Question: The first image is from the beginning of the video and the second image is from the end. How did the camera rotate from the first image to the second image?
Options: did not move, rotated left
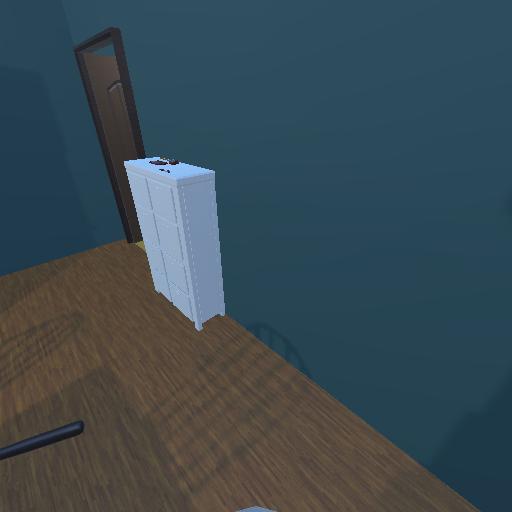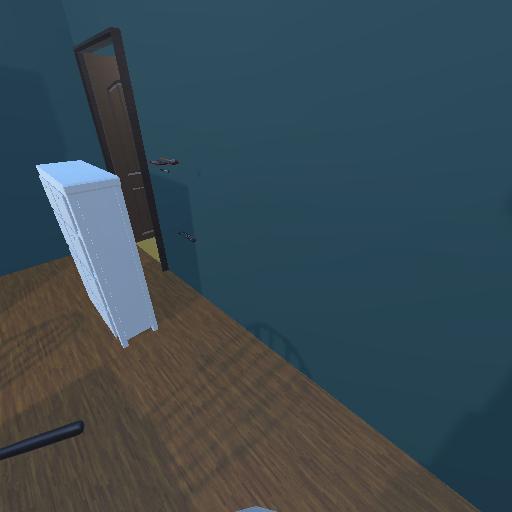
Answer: did not move